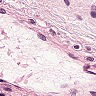
Metastatic tissue present: no